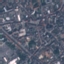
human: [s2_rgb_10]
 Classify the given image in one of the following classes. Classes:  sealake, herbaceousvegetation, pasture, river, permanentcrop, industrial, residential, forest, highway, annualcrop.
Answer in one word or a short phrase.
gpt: Residential